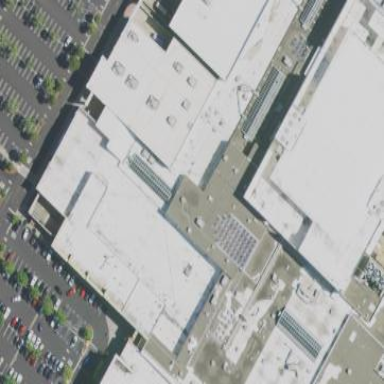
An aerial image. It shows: Mall building.